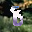
Label: 8